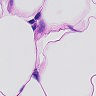
Metastatic tissue present: yes